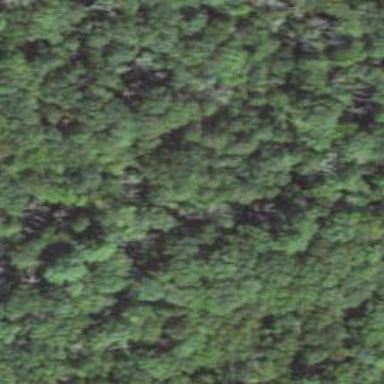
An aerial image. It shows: Mixed woodland with various types of leaves.